Question: Here's my situation: I have a 'UIViewController' that manages a hierarchy of subviews, perhaps as shown below:

This view is built from a '.xib'. I would like to be able to maintain access to each subview of topView - that is, I want a pointer to each so that I can, for example, say something like:
'''
[button1 setText:@"Hello!"];
'''
Usually, to do this, I wire up each element to which I would like access using Interface Builder, resulting in a header that looks something like this:
'''
@interface MyViewController : UIViewController
{
__weak IBOutlet UIView *view;
__weak IBOutlet UILabel *label;
__weak IBOutlet UIButton *button1;
__weak IBOutlet UIButton *button2;
}
@end
'''
These instance variables are '__weak', which is fine, since by the time my view controller "gets" them, they're already owned by my view controller's root view (which, confusingly, I labeled "topView" in my quick diagram). In fact, I want these references to be weak - when my root view is released, so too should all its subviews be released. Great.
But let's say I want to create a new element of the UI, maybe a custom button, entirely in code. I'll call this element 'CustomViewClass', which will be subclassed from 'UIView'. The instance of 'CustomViewClass' that I will create will be called 'customButton'. As with the other subviews of my view, I would like "access" to 'customButton' so that I can interact with it. I know, however, that like any other subview, 'customButton' will be owned by its superview, and that's how it should be - again, I want it to be released whenever my view is released. This makes me think that I should declare this view as a '__weak' instance variable or property of my view controller. Let's do that:
'''
@interface MyViewController : UIViewController
{
__weak IBOutlet UIView *view;
__weak IBOutlet UILabel *label;
__weak IBOutlet UIButton *button1;
__weak IBOutlet UIButton *button2;
__weak CustomViewClass *customButton;
}
@end
'''
Then, in my implementation:
'''
@implementation MyViewController
- (void)viewDidLoad
{
[super viewDidLoad];
customButton = [[CustomViewClass alloc] init];
[[self view] addSubview:customButton];
}
@end
'''
As you've probably already realized, this won't work, and the compiler will throw a warning to boot. Something like:
'''
Assigning retained object to weak variable; object
will be released after assignment
'''
I currently dodge this sort of warning with some very poor style:
'''
@implementation MyViewController
- (void)viewDidLoad
{
[super viewDidLoad];
CustomViewClass *customButtonLocal = [[CustomViewClass alloc] init];
[[self view] addSubview:customButtonLocal];
customButton = customButtonLocal;
}
@end
'''
That way, I get what I want:
1. An instance of CustomViewClass on the screen...
2. ...with exactly one owner, its superview...
3. ...and no lingering variables (customButtonLocal is released immediately after the block ends).
But this can't be the "right" way to do this. So, finally, my question:
'__weak'
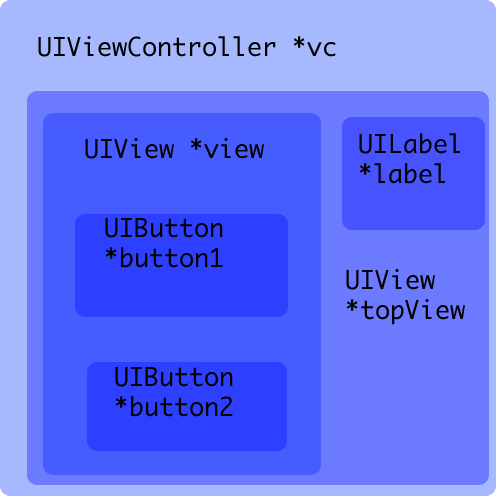
Answer: Make 'CustomViewClass *customButton' a strong reference.
The reason why you usually declare variables for your subviews as '__weak IBOutlet' is that the existence of these links does not imply ownership. Subviews are owned by the object instantiated from a NIB/Storyboard. You own that object directly, and you also own its dependent objects indirectly.
The 'customButton' is a different story: you create it programmatically, so your NIB/Storyboard does not own it. Therefore, you should make the reference to it '__strong' (which is the default when there are no ARC modifiers).